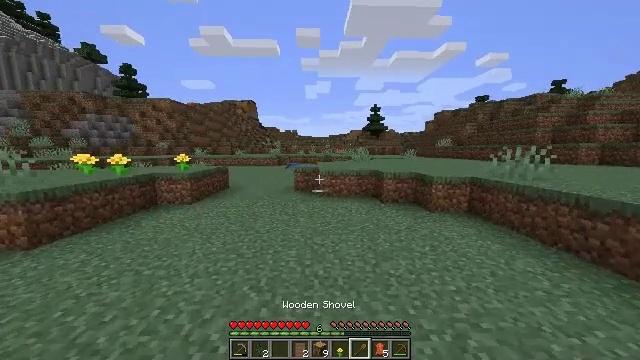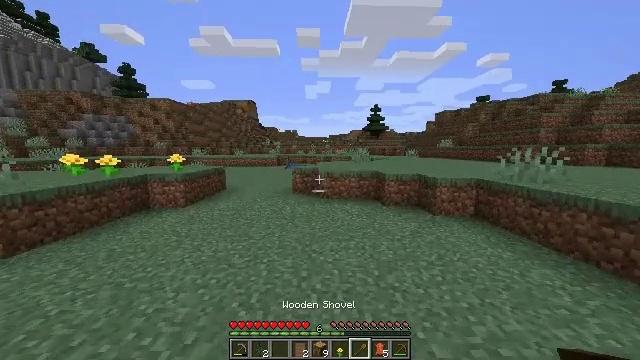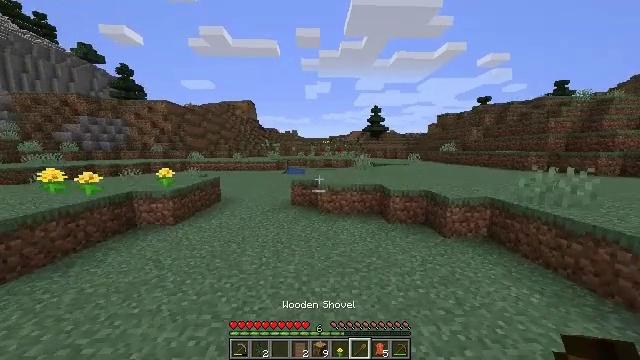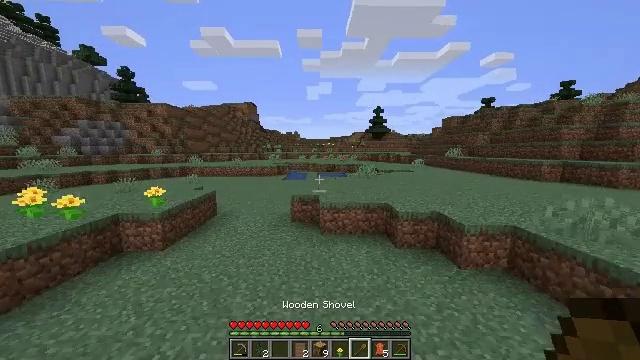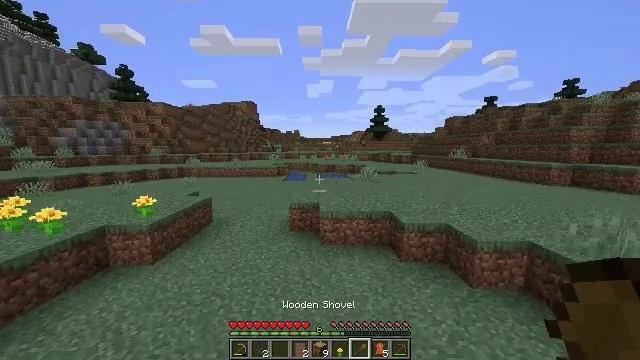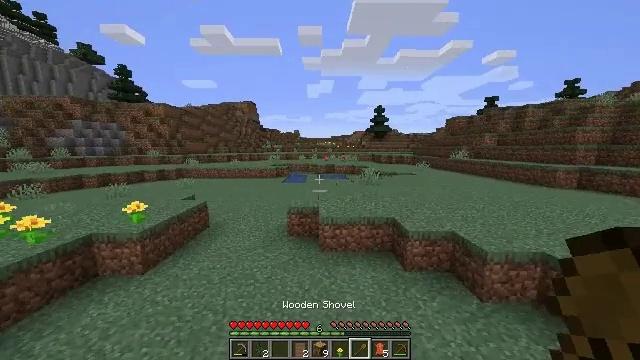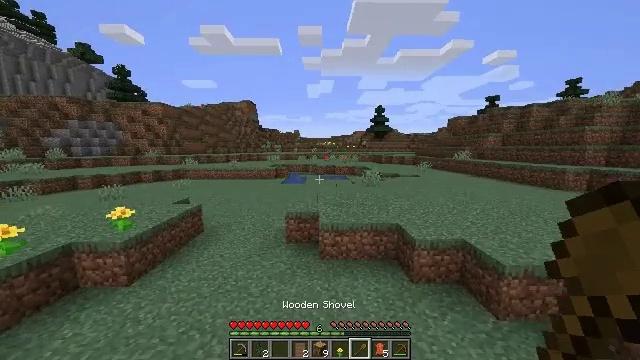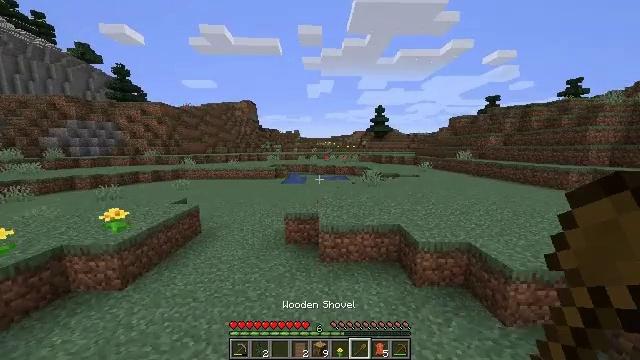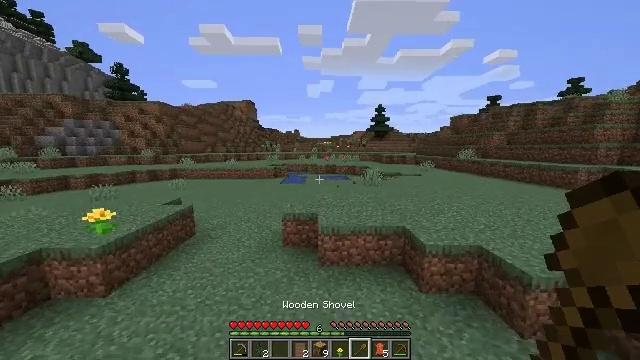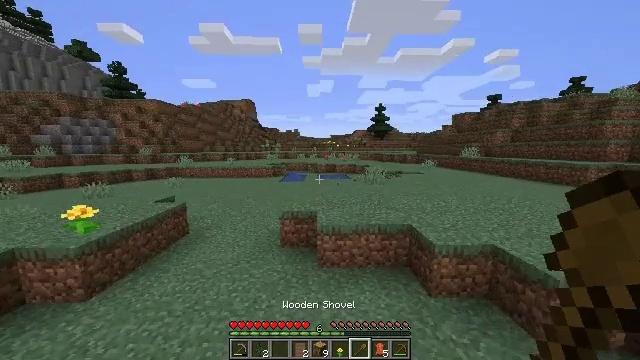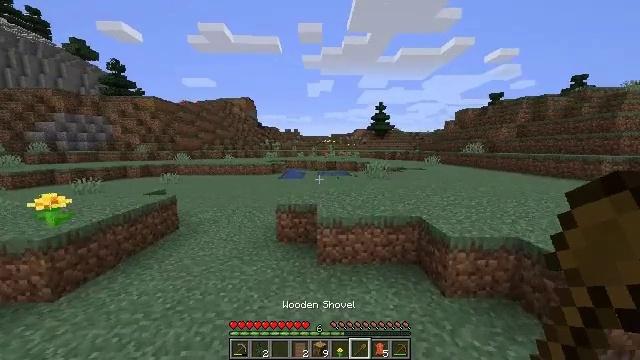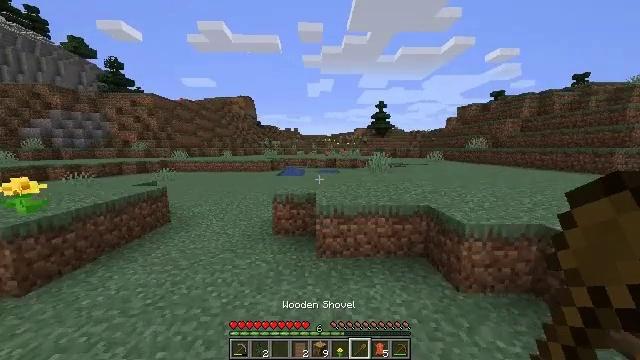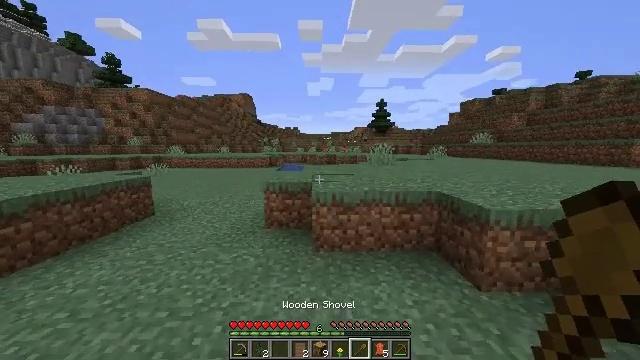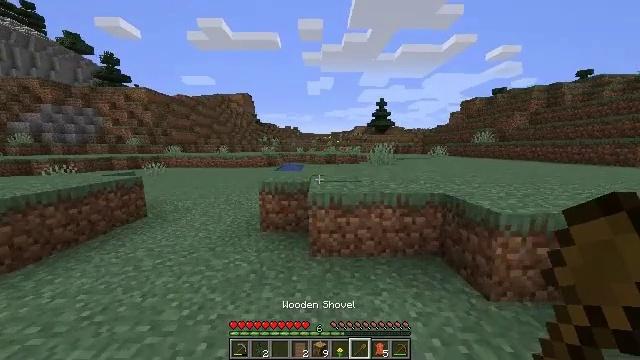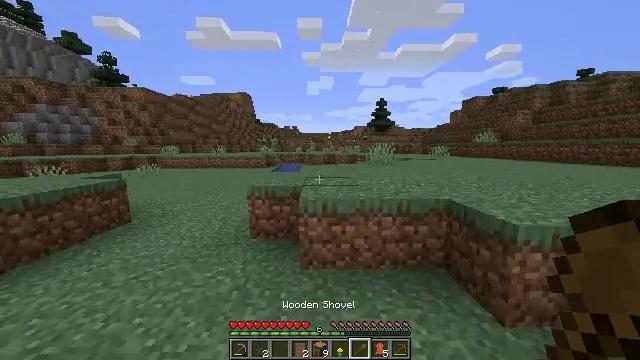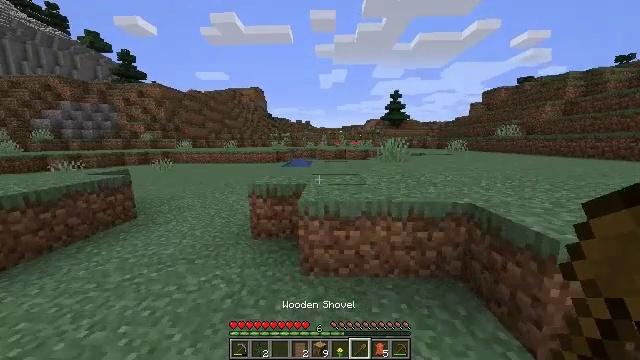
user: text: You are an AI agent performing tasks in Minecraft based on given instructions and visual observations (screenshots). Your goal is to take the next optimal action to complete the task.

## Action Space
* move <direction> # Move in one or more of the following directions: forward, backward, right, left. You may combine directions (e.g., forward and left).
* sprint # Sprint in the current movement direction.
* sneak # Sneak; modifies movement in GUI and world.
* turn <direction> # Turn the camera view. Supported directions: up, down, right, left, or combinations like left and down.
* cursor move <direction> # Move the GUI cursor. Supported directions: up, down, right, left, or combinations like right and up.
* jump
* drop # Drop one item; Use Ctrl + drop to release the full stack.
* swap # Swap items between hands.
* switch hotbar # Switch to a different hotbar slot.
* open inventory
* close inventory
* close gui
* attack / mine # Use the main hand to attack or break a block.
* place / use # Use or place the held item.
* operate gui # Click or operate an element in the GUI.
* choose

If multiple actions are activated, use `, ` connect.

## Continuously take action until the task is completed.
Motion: motion action
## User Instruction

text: Break the grass block.
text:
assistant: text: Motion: move forward, jump
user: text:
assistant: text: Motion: move forward, jump
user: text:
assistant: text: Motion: move forward, jump
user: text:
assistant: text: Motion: move forward, jump
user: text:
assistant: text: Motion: move forward, jump
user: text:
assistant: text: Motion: move forward, jump
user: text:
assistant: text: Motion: move forward
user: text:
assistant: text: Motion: move forward
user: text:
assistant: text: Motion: move forward
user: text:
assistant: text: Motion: move forward
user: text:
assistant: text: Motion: move forward and move right
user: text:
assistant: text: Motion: move forward and move right
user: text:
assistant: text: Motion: move forward and move right
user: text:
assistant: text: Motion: move forward and move right
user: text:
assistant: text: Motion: move forward and move right, turn left and down, jump
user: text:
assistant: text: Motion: move forward and move right, turn left and down, jump
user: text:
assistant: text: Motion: move forward and move right, turn left and down, jump
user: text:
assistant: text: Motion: move forward and move right, turn left and down, jump
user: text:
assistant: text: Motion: move forward and move right, turn left, jump
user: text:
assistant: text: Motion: move forward and move right, turn left, jump
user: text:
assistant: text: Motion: move forward and move right, jump
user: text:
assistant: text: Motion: move forward and move right, jump
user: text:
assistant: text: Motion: move forward and move right, jump
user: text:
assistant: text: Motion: move forward and move right, jump
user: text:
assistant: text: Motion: move forward and move right, turn right, jump
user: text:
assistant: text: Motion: move forward and move right, turn right and down, jump
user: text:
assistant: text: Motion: move forward and move right, turn right, jump
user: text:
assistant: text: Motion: move forward and move right, turn right, jump
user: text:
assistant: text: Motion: move forward and move right, jump
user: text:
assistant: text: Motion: move forward and move right, jump